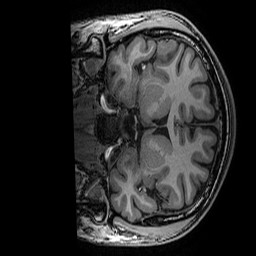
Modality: T1w
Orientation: coronal
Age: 21
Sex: male
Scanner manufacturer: ge
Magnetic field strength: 3 T
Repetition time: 0.007 s
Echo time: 0.00342 s